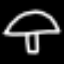
Label: mushroom